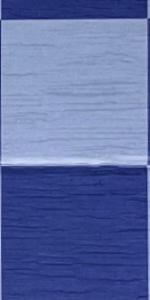
Label: Empty